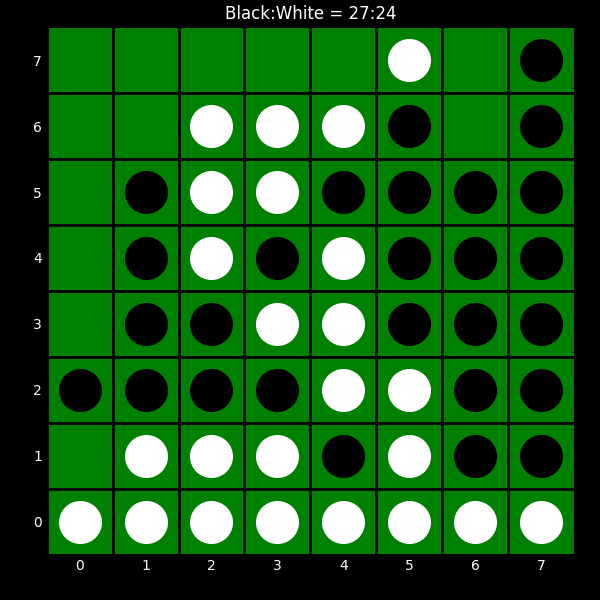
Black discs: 27
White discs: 24